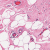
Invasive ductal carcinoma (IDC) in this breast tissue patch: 0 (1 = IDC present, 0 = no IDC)